Interaction volume radius: 10 \u00c5
Interaction volume height: 10 \u00c5
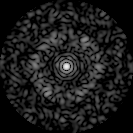
Disorder parameter: 0.7554